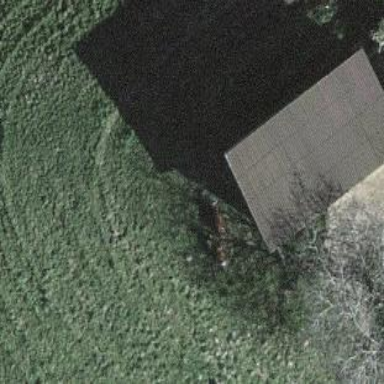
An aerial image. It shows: Shed building.